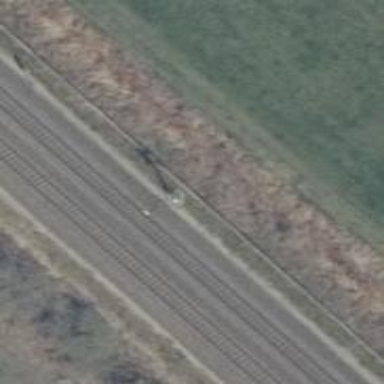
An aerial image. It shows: Railway signal.